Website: macys
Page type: account-selection
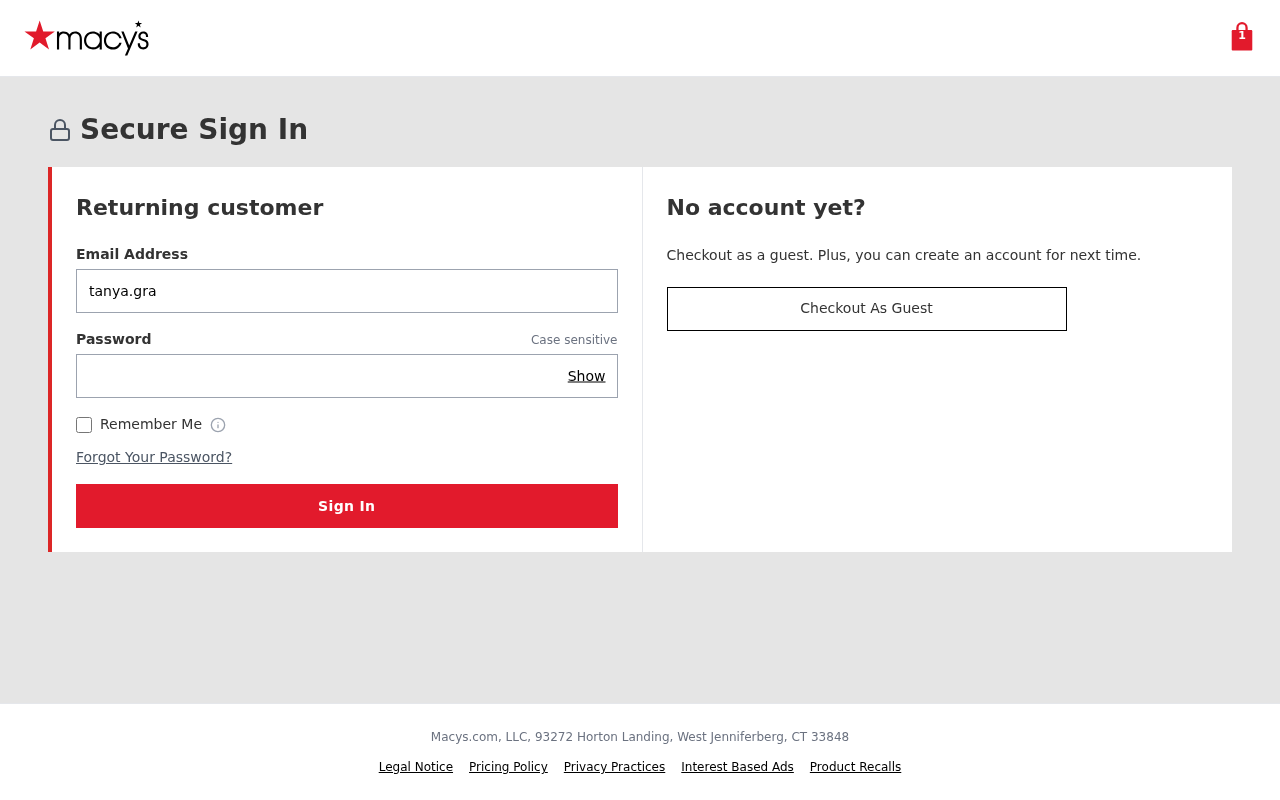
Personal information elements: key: PII_EMAIL
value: tanya.gray@gmail.com
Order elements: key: ORDER_NUM_ITEMS
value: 1